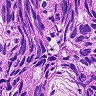
Metastatic tissue present: no